Aerial crown-view tile of a tropical tree (Barro Colorado Island, Panama), acquired 20240611:
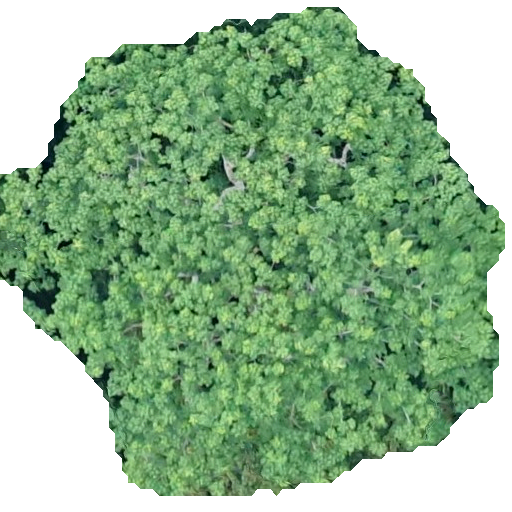
Species: Pseudobombax septenatum
GBIF accepted scientific name: Pseudobombax septenatum
Crown area: 283.759 m²